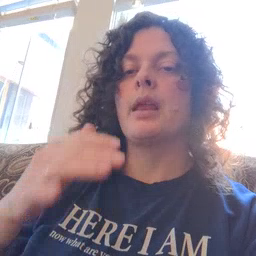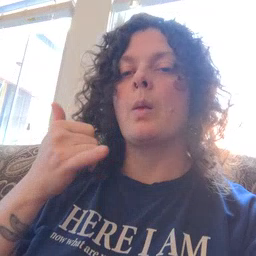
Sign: yellow